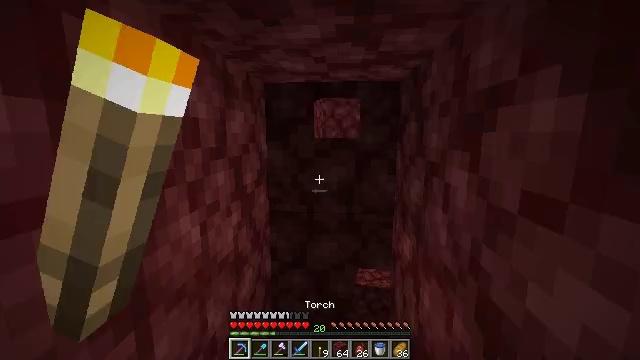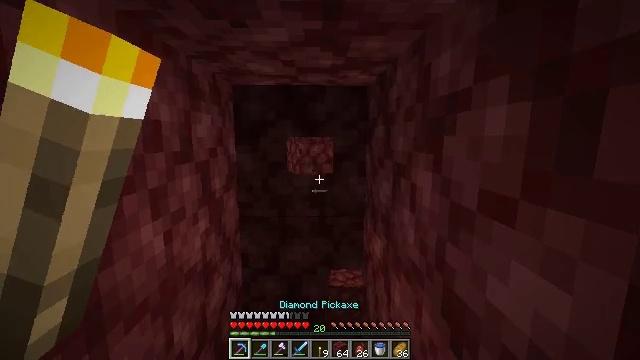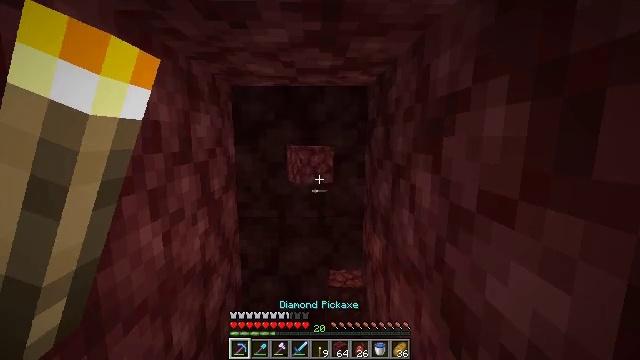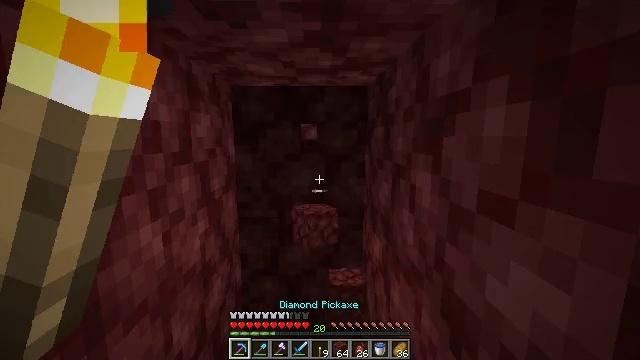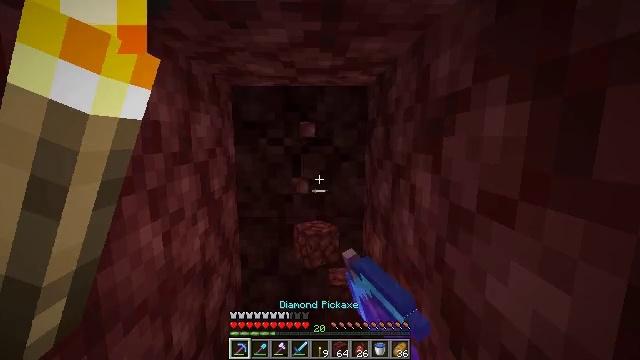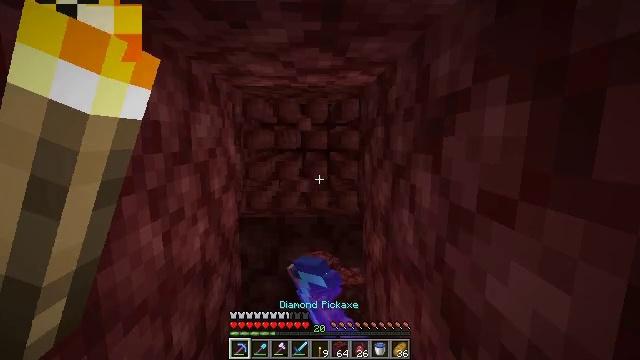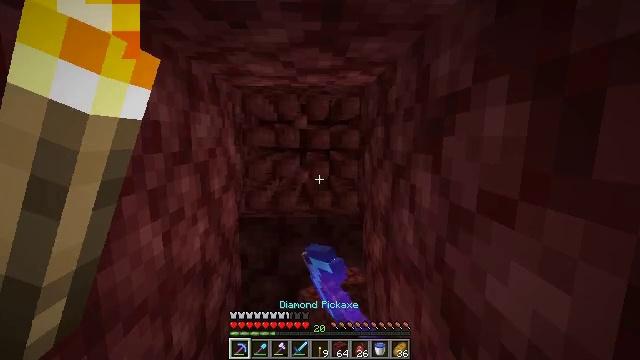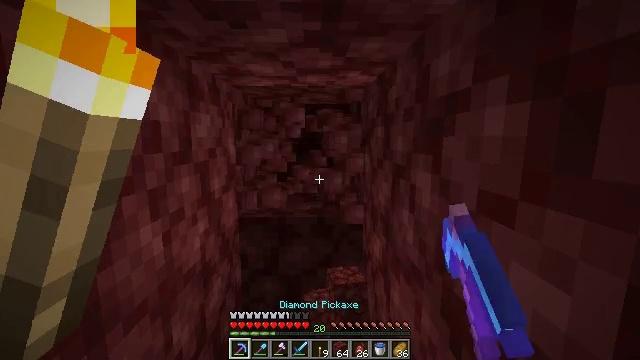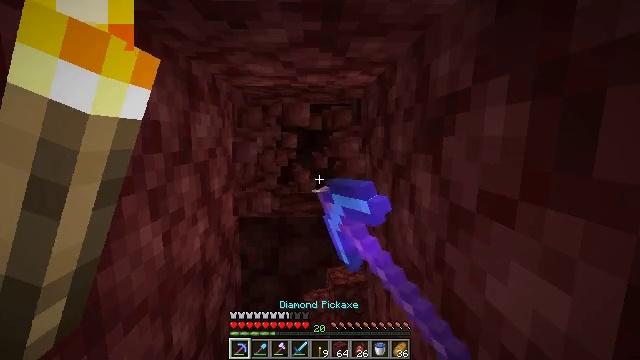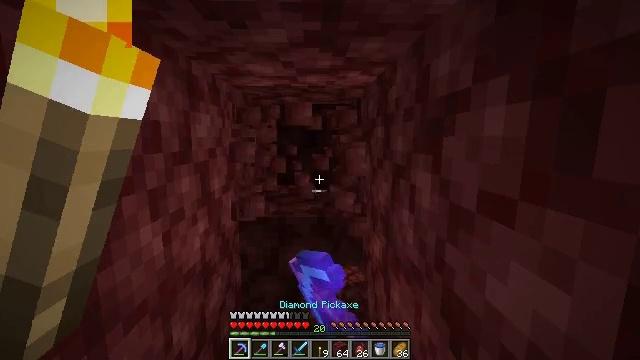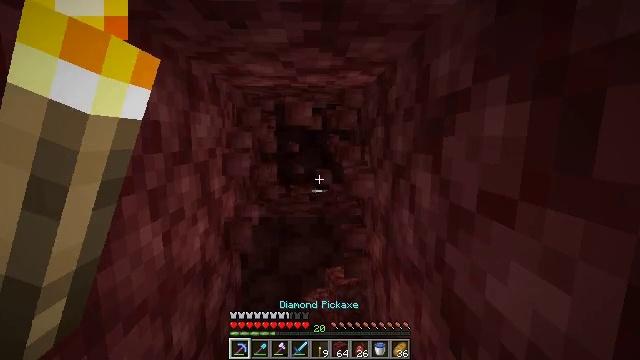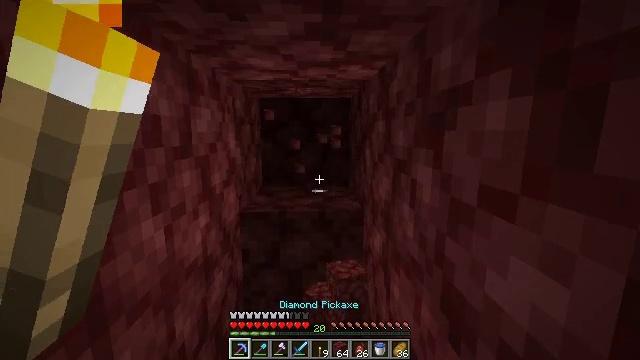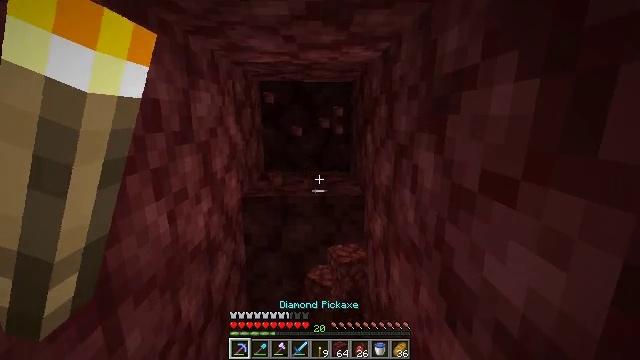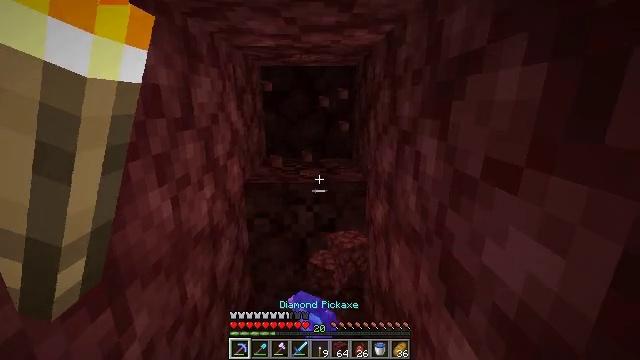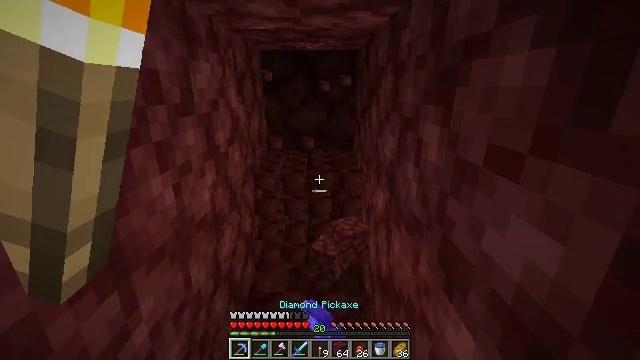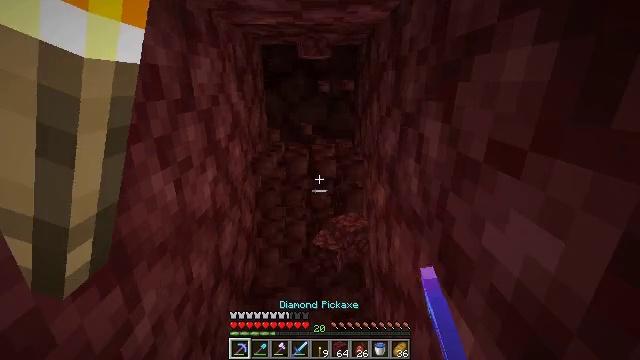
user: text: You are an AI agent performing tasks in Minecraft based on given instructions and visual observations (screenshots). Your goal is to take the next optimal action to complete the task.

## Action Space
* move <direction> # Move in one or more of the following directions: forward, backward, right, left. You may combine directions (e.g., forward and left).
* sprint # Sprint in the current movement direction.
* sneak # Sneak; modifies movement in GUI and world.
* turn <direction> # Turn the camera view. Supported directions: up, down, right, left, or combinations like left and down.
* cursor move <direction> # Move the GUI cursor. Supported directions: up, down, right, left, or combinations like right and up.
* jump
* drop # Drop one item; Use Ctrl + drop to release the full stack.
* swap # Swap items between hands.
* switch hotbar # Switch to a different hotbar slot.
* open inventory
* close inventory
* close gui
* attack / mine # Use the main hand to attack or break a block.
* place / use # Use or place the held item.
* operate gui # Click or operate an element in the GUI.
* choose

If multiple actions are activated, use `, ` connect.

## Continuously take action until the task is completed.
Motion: motion action
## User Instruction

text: Mine the netherrack in the Nether.
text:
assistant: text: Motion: turn right, switch to hotbar 1
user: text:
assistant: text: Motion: switch to hotbar 1
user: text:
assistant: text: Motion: attack / mine
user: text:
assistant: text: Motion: attack / mine
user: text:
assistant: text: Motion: attack / mine
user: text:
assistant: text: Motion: attack / mine
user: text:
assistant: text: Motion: attack / mine
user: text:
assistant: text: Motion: attack / mine
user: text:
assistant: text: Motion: attack / mine
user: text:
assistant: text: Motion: attack / mine
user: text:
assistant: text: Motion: turn down, attack / mine
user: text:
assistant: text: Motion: turn down, attack / mine
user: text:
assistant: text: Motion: turn down, attack / mine
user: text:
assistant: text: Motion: turn down, attack / mine
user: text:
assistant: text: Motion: attack / mine
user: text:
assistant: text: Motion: attack / mine
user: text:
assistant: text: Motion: move forward, attack / mine
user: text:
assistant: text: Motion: move forward, attack / mine
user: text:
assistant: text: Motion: move forward, attack / mine
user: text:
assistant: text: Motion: move forward, attack / mine
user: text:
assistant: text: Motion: move forward, attack / mine
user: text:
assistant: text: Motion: move forward, attack / mine
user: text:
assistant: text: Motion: move forward, attack / mine
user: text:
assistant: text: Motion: move forward, attack / mine
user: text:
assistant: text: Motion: move forward, attack / mine
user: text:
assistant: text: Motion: move forward, attack / mine
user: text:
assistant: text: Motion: move forward, turn up, attack / mine
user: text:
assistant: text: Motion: turn up, attack / mine
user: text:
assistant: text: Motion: turn up, attack / mine
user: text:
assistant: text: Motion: turn up, attack / mine